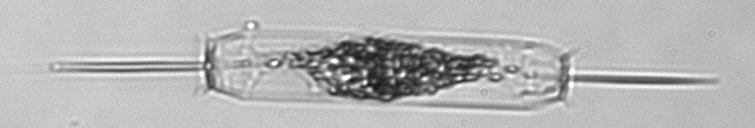
Label: Ditylum_brightwellii